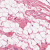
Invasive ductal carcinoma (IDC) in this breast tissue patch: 0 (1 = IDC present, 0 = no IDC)